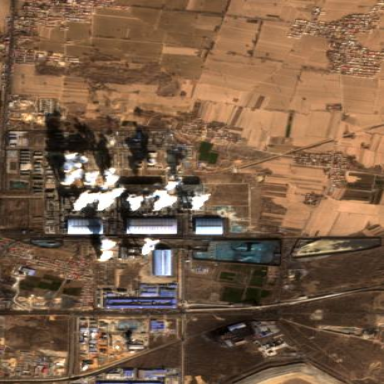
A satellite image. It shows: Industrial area with coal-powered plant.